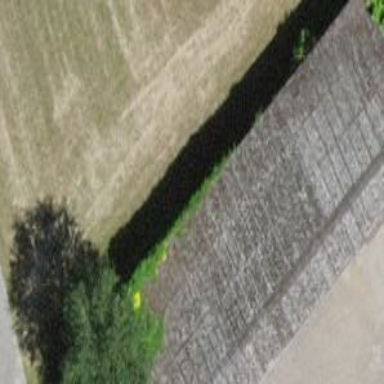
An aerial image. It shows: Barn.